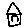
Label: house